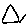
Label: triangle